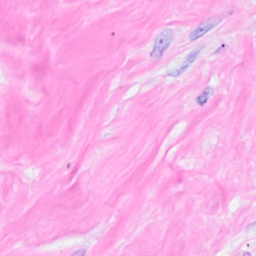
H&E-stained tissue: Breast